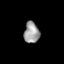
Tissue: skin
Cell type: Epithelial cells
Senescence score: 0.2832
Nuclear area (px): 318
Mean DAPI intensity: 156.981